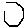
Label: hexagon